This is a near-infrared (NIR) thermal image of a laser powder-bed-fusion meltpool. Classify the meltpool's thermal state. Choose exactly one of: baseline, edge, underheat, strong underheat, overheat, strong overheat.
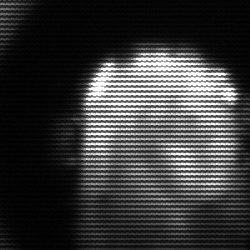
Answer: baseline